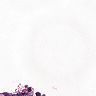
Metastatic tissue present: no